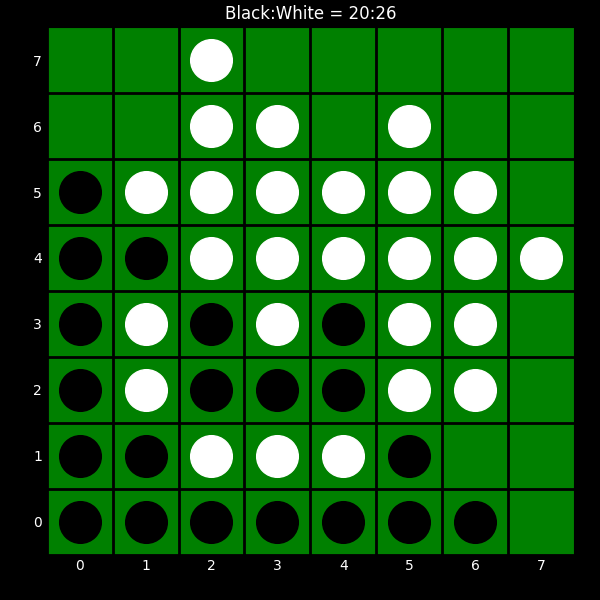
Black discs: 20
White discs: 26